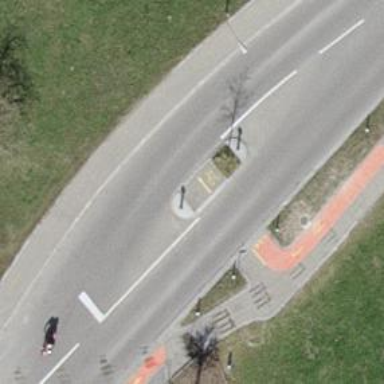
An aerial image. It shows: Crossing with central island for traffic calming measures.